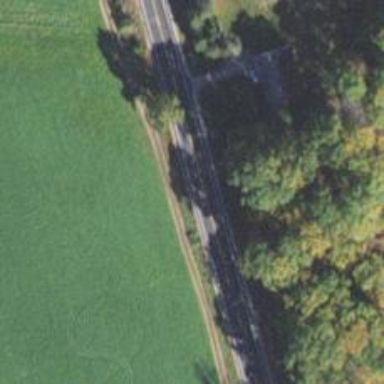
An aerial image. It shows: Asphalt road classified as primary highway.